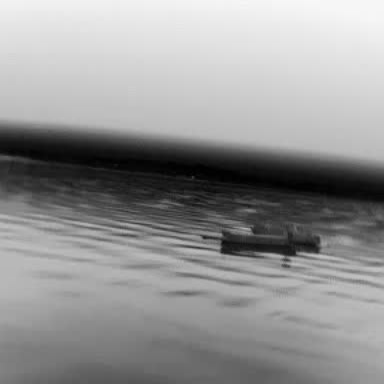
There is a liner in the infrared image.